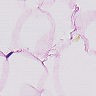
Metastatic tissue present: no